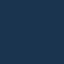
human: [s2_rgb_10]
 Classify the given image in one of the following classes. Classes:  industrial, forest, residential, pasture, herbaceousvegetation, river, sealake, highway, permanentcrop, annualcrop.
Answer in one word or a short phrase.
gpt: SeaLake